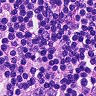
Metastatic tissue present: no